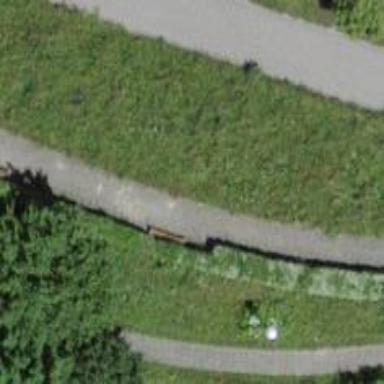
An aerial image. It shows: Brown bench.